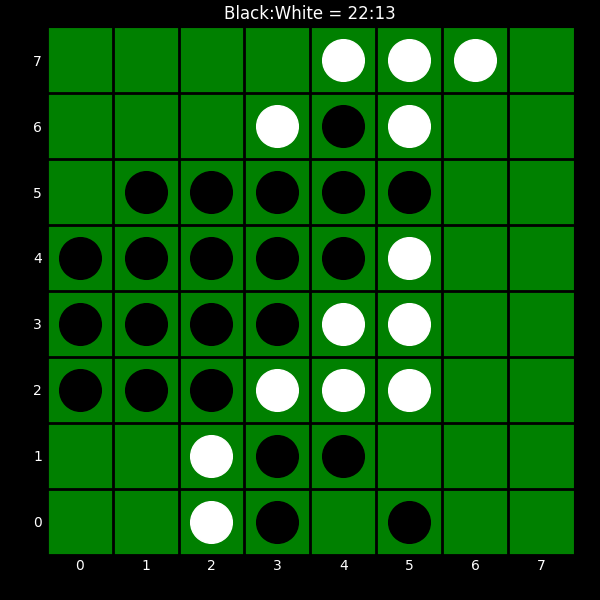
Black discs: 22
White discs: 13